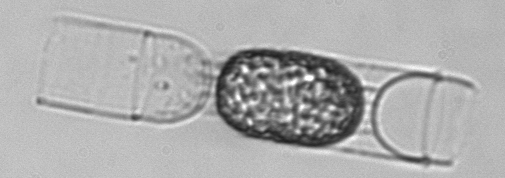
Label: Stephanopyxis